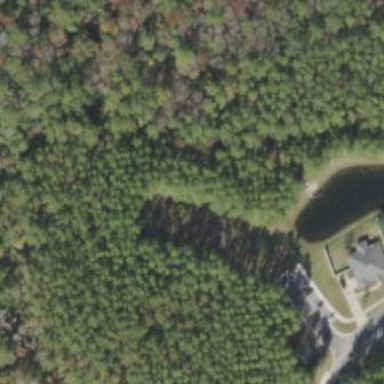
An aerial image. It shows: Park with pond.